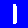
Digit: 1